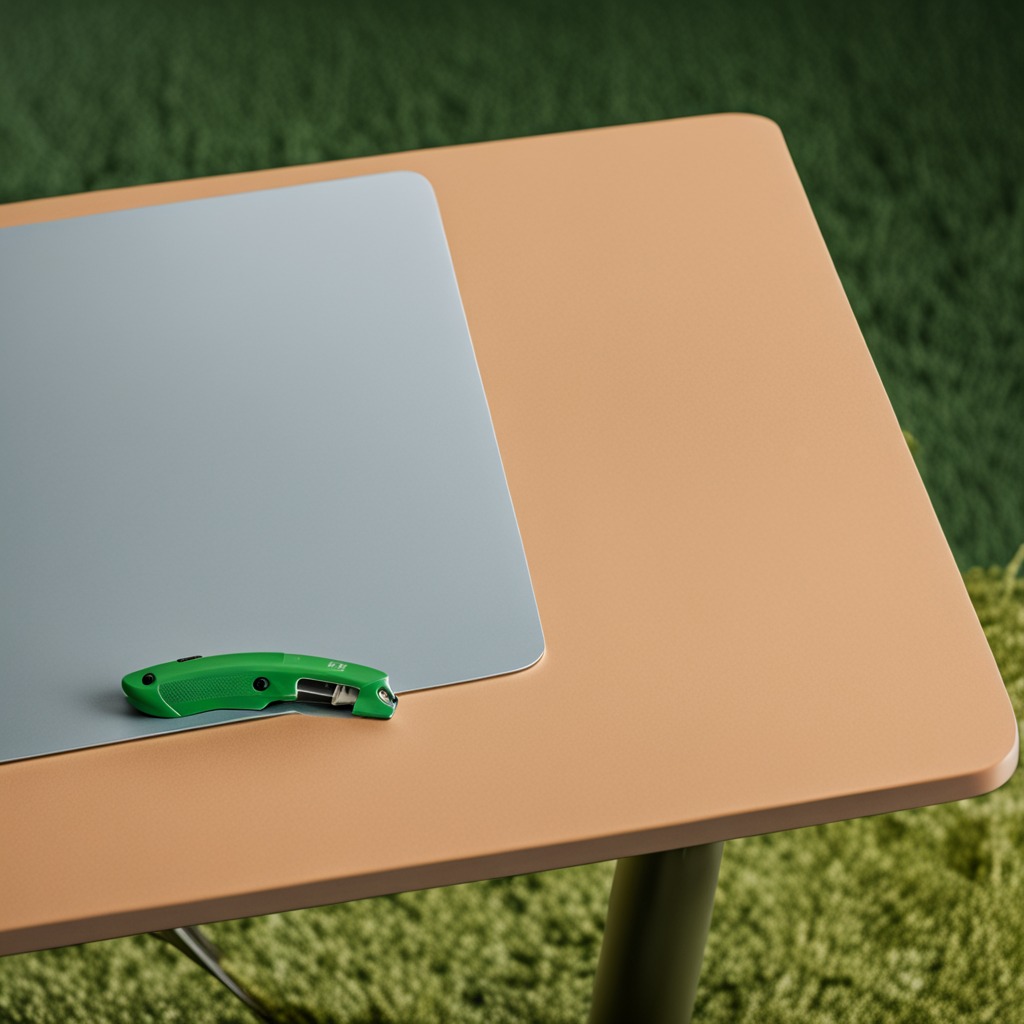
A utility knife is lying on a clean utility table in a temporary outdoor tool station afternoon light present textured surface